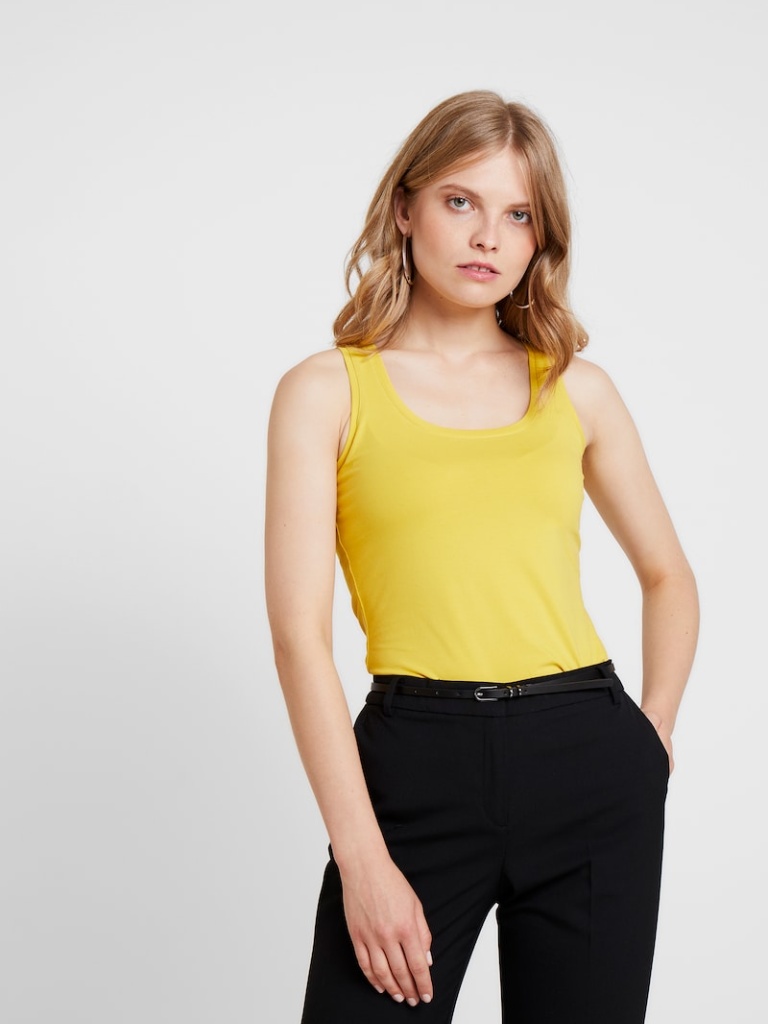
cotton tight sleeveless hip length Fully Tucked in scoop tank